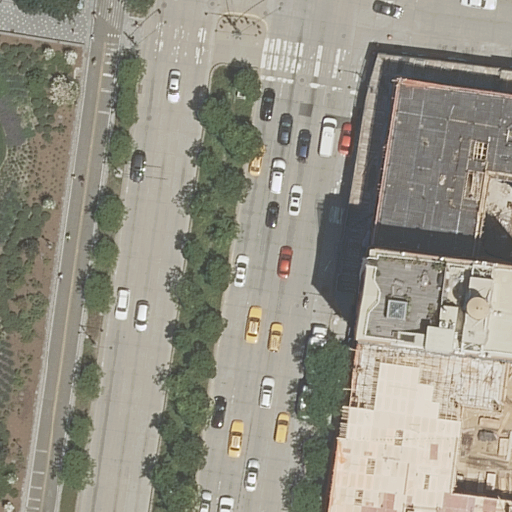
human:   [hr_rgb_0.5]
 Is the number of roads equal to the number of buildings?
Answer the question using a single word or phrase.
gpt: no

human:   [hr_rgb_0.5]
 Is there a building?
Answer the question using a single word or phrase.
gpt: yes

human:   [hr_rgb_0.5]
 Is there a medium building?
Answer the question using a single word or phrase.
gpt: no

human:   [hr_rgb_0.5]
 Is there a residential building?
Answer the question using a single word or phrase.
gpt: yes

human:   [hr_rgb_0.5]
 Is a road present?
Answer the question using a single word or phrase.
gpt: yes

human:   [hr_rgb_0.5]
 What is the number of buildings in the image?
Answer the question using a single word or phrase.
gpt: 3

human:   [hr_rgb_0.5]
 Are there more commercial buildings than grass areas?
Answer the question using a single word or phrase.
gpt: no

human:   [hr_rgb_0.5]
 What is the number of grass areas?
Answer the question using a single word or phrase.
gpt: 4

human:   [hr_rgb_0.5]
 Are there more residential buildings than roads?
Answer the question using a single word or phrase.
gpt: no

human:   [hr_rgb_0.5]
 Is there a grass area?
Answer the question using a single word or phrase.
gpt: yes

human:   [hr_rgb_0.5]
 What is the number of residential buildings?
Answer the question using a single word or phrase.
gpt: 3

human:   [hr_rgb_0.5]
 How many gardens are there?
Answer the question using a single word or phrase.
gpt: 1

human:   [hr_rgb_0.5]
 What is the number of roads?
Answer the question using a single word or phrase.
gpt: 10

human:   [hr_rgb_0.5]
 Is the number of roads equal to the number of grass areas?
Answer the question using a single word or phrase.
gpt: no

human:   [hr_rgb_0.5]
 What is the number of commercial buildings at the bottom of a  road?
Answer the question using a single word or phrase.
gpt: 0

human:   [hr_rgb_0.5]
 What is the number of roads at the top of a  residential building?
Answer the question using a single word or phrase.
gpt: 6

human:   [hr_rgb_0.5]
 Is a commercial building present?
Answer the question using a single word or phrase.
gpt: no

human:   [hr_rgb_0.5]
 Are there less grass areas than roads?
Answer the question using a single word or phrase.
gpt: yes

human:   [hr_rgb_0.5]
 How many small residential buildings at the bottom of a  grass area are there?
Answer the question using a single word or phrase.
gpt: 0

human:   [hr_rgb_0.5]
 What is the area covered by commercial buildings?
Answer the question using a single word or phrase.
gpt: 0m2

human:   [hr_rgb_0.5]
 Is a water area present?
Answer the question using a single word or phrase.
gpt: no

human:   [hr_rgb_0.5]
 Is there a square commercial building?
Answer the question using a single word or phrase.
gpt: no

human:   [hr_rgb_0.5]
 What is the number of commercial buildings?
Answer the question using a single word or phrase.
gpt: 0

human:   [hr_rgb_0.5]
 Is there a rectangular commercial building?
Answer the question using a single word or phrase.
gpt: no

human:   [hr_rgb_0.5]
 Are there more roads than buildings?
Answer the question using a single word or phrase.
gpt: yes

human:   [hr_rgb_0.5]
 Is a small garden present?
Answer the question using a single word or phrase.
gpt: no

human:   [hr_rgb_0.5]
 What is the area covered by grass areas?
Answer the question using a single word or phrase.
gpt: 2014m2

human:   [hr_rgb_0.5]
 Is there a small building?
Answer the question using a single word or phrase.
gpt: no

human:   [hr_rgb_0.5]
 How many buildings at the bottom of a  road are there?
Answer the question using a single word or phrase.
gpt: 3

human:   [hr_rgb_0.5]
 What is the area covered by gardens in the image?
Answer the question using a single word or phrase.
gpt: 589m2

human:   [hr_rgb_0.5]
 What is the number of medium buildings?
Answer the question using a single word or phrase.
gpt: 0

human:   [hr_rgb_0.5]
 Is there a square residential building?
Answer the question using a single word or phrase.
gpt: no

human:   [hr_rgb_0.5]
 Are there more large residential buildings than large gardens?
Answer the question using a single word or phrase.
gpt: yes

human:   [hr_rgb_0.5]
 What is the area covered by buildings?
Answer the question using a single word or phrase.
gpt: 2270m2

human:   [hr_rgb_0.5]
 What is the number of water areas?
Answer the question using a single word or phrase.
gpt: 0

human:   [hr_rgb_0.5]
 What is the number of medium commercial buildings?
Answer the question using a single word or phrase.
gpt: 0

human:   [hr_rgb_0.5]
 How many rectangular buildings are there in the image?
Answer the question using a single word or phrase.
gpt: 2

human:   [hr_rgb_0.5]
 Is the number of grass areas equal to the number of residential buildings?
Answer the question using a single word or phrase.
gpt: no

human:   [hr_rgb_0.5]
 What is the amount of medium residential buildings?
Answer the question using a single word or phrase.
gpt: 0

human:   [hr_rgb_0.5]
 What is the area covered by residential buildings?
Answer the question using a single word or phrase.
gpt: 2270m2

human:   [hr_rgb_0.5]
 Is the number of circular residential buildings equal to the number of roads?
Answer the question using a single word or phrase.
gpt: no

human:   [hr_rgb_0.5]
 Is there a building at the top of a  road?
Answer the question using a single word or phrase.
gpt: yes

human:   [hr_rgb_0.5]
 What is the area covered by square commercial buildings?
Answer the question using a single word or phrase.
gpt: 0m2

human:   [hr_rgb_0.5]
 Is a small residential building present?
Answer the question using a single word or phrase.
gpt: no

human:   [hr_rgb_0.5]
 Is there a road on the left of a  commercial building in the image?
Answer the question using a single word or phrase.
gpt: no

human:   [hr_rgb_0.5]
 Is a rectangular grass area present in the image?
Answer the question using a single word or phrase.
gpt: yes

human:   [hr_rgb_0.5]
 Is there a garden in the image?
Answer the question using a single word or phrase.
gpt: yes

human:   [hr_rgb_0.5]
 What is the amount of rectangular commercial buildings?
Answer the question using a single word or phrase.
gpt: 0

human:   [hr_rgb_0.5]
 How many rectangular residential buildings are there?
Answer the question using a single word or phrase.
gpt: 2

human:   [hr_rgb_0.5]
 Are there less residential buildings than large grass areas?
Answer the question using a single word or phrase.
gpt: no

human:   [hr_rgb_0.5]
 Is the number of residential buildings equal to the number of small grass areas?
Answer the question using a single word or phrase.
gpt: no

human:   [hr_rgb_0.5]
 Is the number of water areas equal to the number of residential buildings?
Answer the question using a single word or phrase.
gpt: no

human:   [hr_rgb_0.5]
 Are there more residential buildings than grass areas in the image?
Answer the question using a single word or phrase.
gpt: no

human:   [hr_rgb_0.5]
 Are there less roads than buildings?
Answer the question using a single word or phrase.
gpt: no

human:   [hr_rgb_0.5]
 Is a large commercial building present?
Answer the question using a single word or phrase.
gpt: no

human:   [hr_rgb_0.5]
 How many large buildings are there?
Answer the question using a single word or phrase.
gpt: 3

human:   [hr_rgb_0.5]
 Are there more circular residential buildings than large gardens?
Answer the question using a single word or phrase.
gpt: no

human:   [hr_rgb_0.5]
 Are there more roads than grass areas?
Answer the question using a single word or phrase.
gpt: yes

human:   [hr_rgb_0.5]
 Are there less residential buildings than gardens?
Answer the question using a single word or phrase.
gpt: no

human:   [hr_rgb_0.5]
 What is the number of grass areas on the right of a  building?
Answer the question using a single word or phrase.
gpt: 0

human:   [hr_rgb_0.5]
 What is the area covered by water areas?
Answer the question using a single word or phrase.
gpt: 0m2

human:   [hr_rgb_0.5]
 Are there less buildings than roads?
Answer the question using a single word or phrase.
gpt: yes

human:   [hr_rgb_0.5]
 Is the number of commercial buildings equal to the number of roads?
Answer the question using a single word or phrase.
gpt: no

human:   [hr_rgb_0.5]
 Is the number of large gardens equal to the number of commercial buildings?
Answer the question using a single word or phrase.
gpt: no